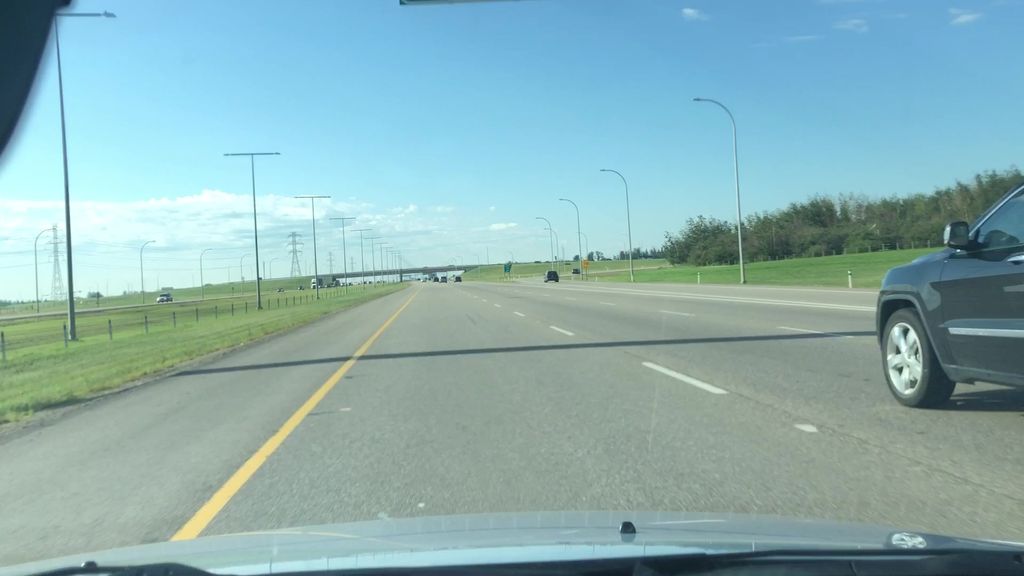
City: edmonton